Current action and preconditions to check: path_clear

Your task: For each precondition in the list above, predict whether it will hold at this action.

Consider the current scene as observed from the mobile robot's camera, and analyze the predicted future states of all dynamic agents (e.g., people, animals, vehicles, or any moving entities) within the NEXT SECOND.

IMPORTANT: Only answer "very likely" if you are absolutely certain—based on strong, clear evidence—that a dynamic agent will violate the precondition in the predicted future state. Do NOT answer "very likely" for unlikely, ambiguous, or low-probability risks.

Ask yourself for each precondition: Is there a high probability, with clear and convincing evidence, that the predicted future states of any dynamic agent will interfere with the predicted future state of the currently executing action within the NEXT SECOND, causing that precondition to fail?

Assess the risk level based on these predictions. Use "likely" or "very likely" if motions create a clear risk of interference.

Use "neutral" or "improbable" if agents are nearby but their predicted paths are clearly diverging or non-conflicting.

Failure Risk Categories: "very improbable", "improbable", "neutral", "likely", "very likely"

Answer Format: Output ONLY the probability_of_failure value from these categories: "very improbable", "improbable", "neutral", "likely", "very likely"

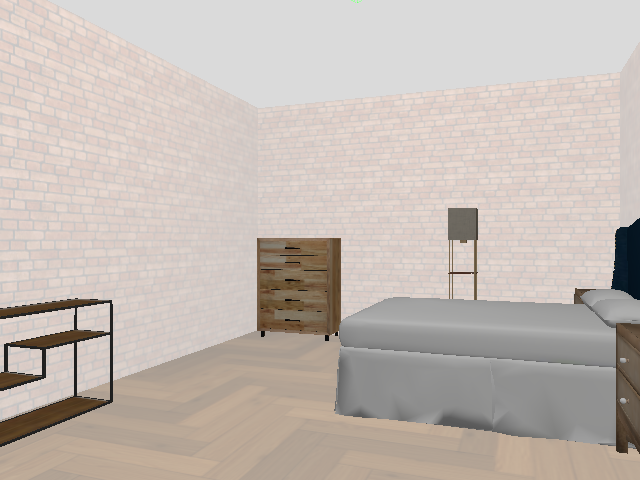

Answer: very improbable